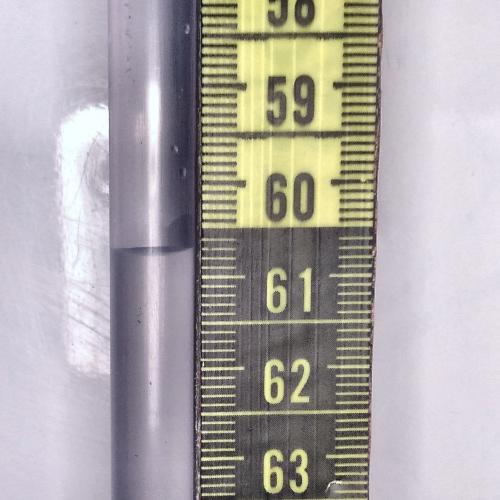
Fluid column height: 60.7 cm